Question: I had installed tomcat7 on ubuntu and then I deleted the /etc/tomcat7 folder to completely remove it. Now I want to reinstall Tomcat7, but the sudo apt-get install tomcat7 command gives me error. Can someone help me out with this issue?
Error --

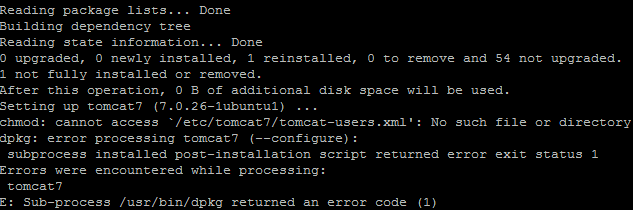
Answer: I found out the problem. I am posting this for future reference.
This problem can be solved by using the command --
'''
sudo apt-get purge tomcat7
'''
This removes all the related dependencies. After this I did --
'''
sudo apt-get install tomcat7
'''